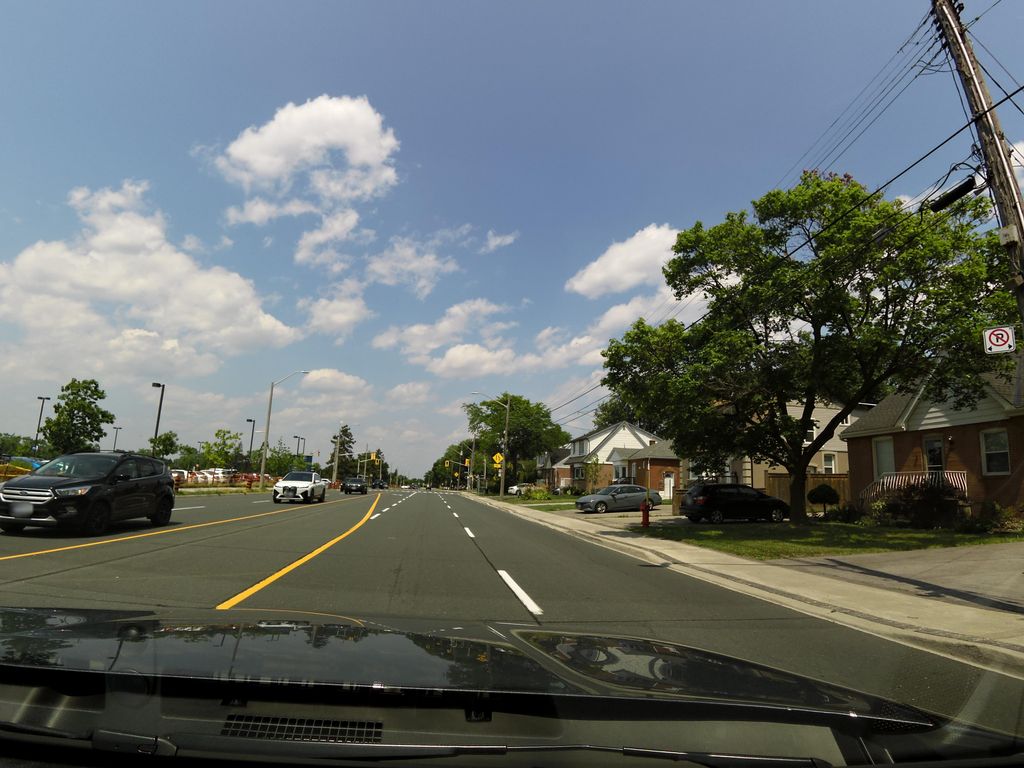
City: hamilton